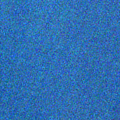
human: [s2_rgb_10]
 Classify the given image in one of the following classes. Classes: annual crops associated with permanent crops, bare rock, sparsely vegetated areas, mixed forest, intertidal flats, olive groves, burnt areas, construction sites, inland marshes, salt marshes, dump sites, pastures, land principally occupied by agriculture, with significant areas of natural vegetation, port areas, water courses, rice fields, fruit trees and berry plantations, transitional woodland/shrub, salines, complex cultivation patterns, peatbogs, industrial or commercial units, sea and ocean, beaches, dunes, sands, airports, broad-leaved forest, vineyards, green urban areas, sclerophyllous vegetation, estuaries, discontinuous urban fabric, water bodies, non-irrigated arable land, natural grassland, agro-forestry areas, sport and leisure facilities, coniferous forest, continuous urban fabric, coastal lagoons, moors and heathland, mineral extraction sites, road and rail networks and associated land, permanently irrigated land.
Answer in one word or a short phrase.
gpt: sea and ocean